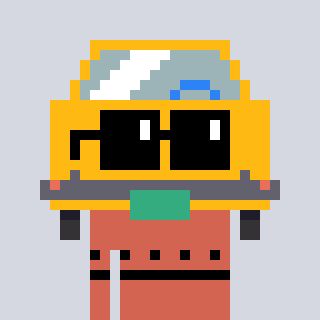
a pixel art character with square black sunglasses, a taxi-shaped head and a peachy-colored body on a cool background